Question: I've decided to upgrade a website from Laravel 4.3 to Laravel 5.1 and I'm facing a strange problem.
I'm trying to upload some pictures using the DropzoneJS library. I'm telling this library: "Before sending the pictures to '/pictures/store' (with an Ajax POST method), adds the 'album_id' parameter to the request".
This part is working but in my 'PictureController', the 'store' action is taking a 'Request' object that remains empty instead of containing all inputs and many other things.
View:
'''
{!! Form::open(['url' => '/pictures/store', 'class' => 'dropzone', 'id' => 'myAwesomeDropzone']) !!}
{!! Form::hidden('album_id', $album->id) !!} // Gives a correct value here
{!! Form::close() !!}
'''
JS:
'''
var token = $('meta[name="csrf-token"]').attr('content');
Dropzone.options.myAwesomeDropzone = {
paramName : 'file',
maxFilesize : 8, // Mo
acceptedFiles : 'image/*',
headers : {
'X-CSRF-TOKEN' : token
},
sending : function(file, xhr, formData) {
formData.append('album_id', $('form input[name=album_id]').val()); // Still a correct value here
},
success : function(file, response) {
console.log(response); // Will display the Request object (see controller)
},
error : function(file, error) {
console.error(error);
}
}
'''
Controller:
'''
<?php
namespace App\Http\Controllers;
use Illuminate\Http\Request;
use App\Http\Requests;
use App\Http\Controllers\Controller;
class PictureController extends Controller {
public function store(Request $request) {
return response()->json(['request' => $request]); // Returns the Request object
}
}
'''
Here is my Request object:

Not containing anything... And the Ajax request:
'''
-----------------------------98052356720717
Content-Disposition: form-data; name="album_id"
1
-----------------------------98052356720717
Content-Disposition: form-data; name="_token"
It1DQQiXuiLJGwgJwx5UVXe1QEP7TsC1uovglxD2
'''
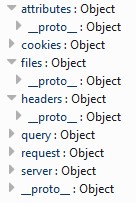
Answer: Well, I found a solution but I'm pretty sure this isn't the best one.
In my 'PictureController' instead of getting the 'album_id' parameter like this:
'''
$request->input('album_id')
'''
I used the 'Input' facade like that (Laravel 4's style):
'''
Input::get('album_id')
'''
And I don't know why, but it works ! If you have a better solution, be sure that I will pick your answer as the best one. Meanwhile, mine is the best :D